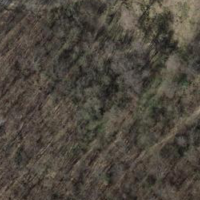
EUNIS habitat code: 53
Species observed at this site:
Acer pseudoplatanus